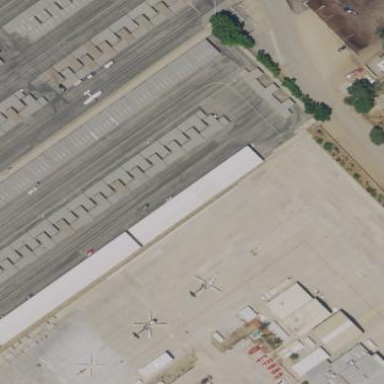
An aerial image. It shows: Hangar located at airport.